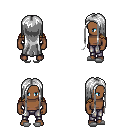
a pixel art fantasy rpg character, male body template, human, dark skin, leather shoulder armor, metal pants, white extra-long hairstyle, white slippers, four views (front, back, left, right), 2x2 character sprite sheet, small pixel art, hard edges, no anti-aliasing